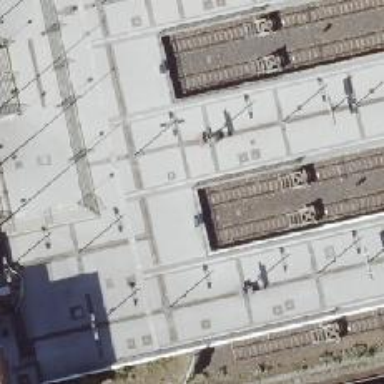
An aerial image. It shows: Platform edge at railway station.